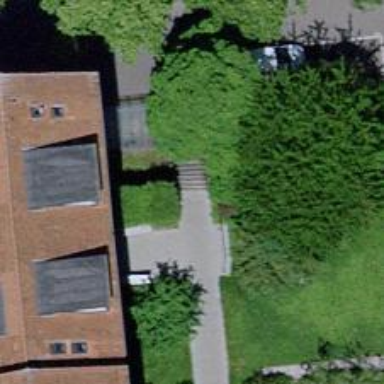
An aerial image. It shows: Steps made of paving stones.